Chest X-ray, AP view. Patient: 58 years old, sex F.
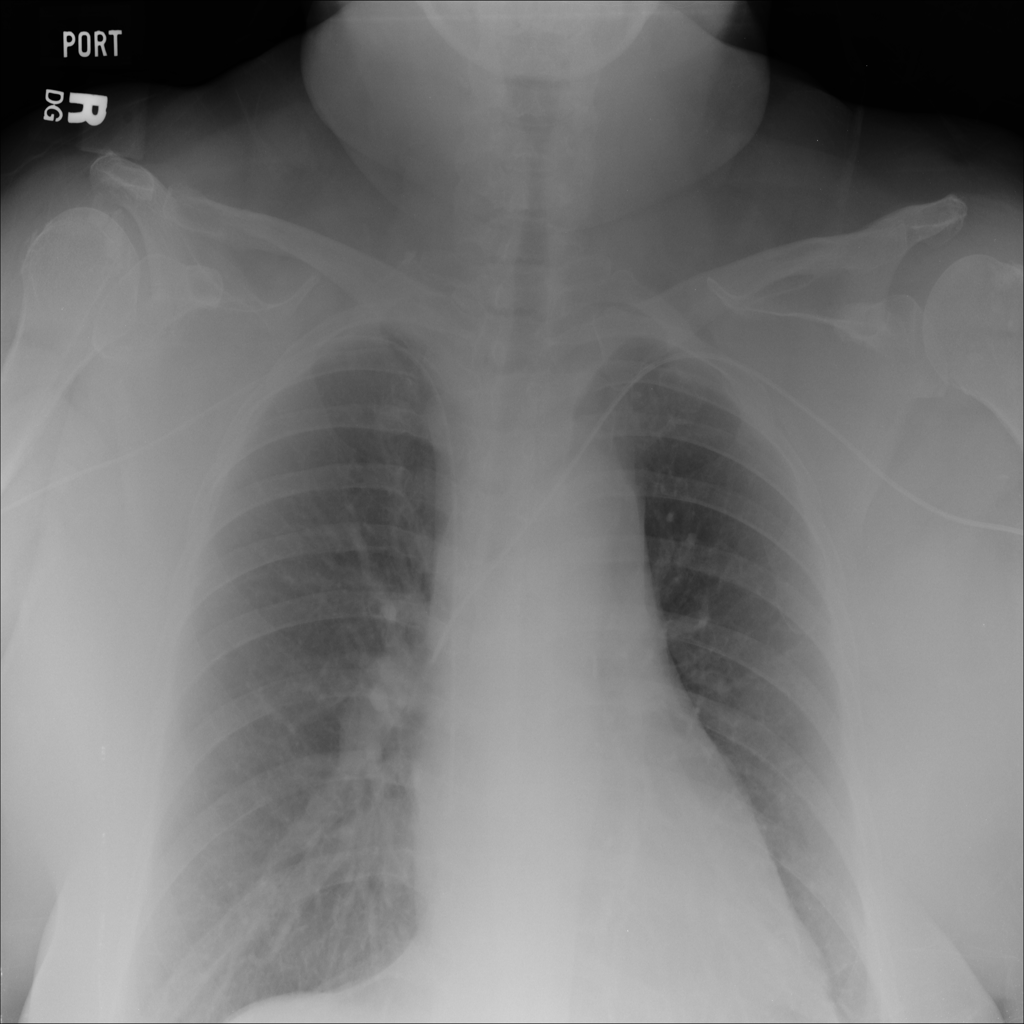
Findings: No Finding